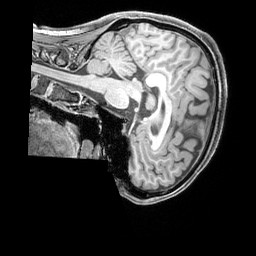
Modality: T1w
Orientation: sagittal
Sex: female
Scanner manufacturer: siemens
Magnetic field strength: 3 T
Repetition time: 2.3 s
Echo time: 0.00226 s